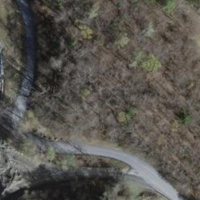
EUNIS habitat code: 44
Species observed at this site:
Hippocrepis emerus